Question: Can part of the string I pass to 'parse(text=...)' be taken as a literal string? Literal string means it will not try to interpret it.
For instance, I want to have the text "-value" text in a plot (with the p italicized).
I am doing:
'''
library(ggplot2)
ggplot(data.frame(x=rnorm(500)), aes(x)) + geom_histogram() + geom_text(label='italic(p)-value==0.10', parse=TRUE, x=-2, y=40)
'''
Result:

The hyphen has a little too much padding and too big (because it takes it as the subtraction symbol), and it is not showing the number with the full precision I have used.
Can I just tell him to take part of that string as is?
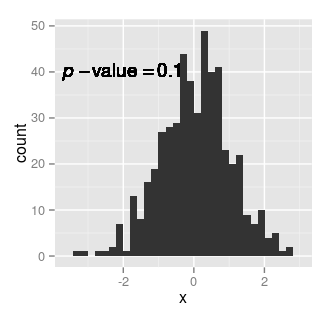
Answer: How about this:
'''
ggplot(data.frame(x=rnorm(500)), aes(x)) +
geom_histogram() +
annotate("text", label='italic(p)*"-value"=="0.15"', parse=TRUE, x=-2, y=40)
'''
Here we use double quotes to specify character values and use '*' to place them right next to expressions.
Also note the change to 'annotate()' rather than 'geom_text()'. The latter would print out a 500 labels at the same location since it's tied to the data you specified in the 'ggplot' call.
With 'set.seed(15)', I get